Question: '''
@model Contoso.MvcApplication.ViewModels.QuizCompletedViewModel
<h2>Quiz 1</h2>
<form method="post">
@for (int i = 0; i < Model.Questions.Count; i++) {
@Html.EditorFor(model => model.Questions[i], "Questions/_MultipleChoiceAnswerView")
}
<div>
<p style="float: left;">Question @ViewData["CurrentNumber"] of @ViewData["TotalQuestions"]</p>
<input type="submit" value="Continue" style="float: right;" />
</div>
</form>
'''
As you can see, I'm showing all the questions through the loop. But I really want to show question by question in the page. This is the a related post to implement it.
<URL>
If I don't include that JQuery feature, it looks like this

And the problem is, with the last JQUERY feature, I'm going to show only one question at a time, so I need to validate only that question, and that's the part I really have no idea.
I mean, suppose that I've already that JQUERY function, so when the user press CONTINUE, it has to validate if the current question is valid, but only this, not all.
What can I do?
UPDATE: The code where I create the radio buttons:
'''
@using Contoso.MvcApplication.Extensions
@model Contoso.MvcApplication.ViewModels.MultipleChoiceQuestionViewModel
<div class="question-container">
<h5>@Model.Question.QuestionText</h5>
</div>
<div class="answer-container">
@Html.RadioButtonForSelectList(m => Model.Question.SelectedAnswer, Model.AnswerRadioList)
@Html.ValidationMessageFor(m => m.Question.SelectedAnswer)
</div>
'''
And I'm using HtmlExtensions:
'''
public static class HtmlExtensions
{
public static MvcHtmlString RadioButtonForSelectList<TModel, TProperty>(
this HtmlHelper<TModel> htmlHelper,
Expression<Func<TModel, TProperty>> expression,
IEnumerable<SelectListItem> listOfValues,
IDictionary<string, object> htmlAttributes)
{
var metaData = ModelMetadata.FromLambdaExpression(expression, htmlHelper.ViewData);
var sb = new StringBuilder();
if (htmlAttributes == null)
{
htmlAttributes = new RouteValueDictionary();
}
if (!htmlAttributes.ContainsKey("id"))
{
htmlAttributes["id"] = null;
}
foreach (SelectListItem item in listOfValues)
{
var id = string.Format(
"{0}_{1}",
htmlHelper.ClientIdFor(expression),
item.Value
);
htmlAttributes["id"] = id;
var radio = htmlHelper.RadioButtonFor(expression, item.Value, htmlAttributes).ToHtmlString();
var labelId = htmlHelper.ClientIdFor(expression);
sb.AppendFormat(
"<div class='rad'>{0}<label for="{1}">{2}</label></div>",
radio,
id,
HttpUtility.HtmlEncode(item.Text)
);
}
return MvcHtmlString.Create(sb.ToString());
}
}
'''
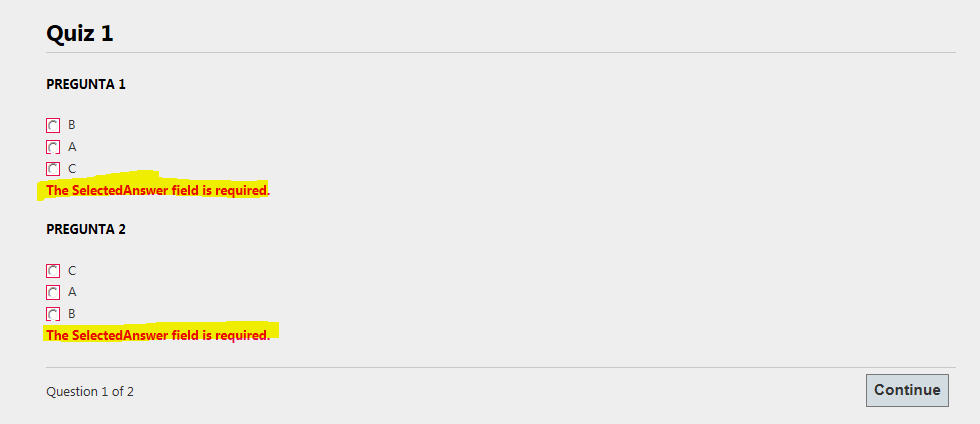
Answer: Look at using something like the following. It uses the visible div as the current step and looks for invalid elements contained within.
This is a rough set of code and has not been but hopefully it might give you an idea on how to proce
'''
// attach continue button handler
$("#continue).click(function ()
{
var $step = $(":visible"); // get current step
var validator = $("form").validate(); // obtain validator
var anyError = false;
//find any elements within the current step that are invalid.
$step.find("input").each(function ()
{
if (!validator.element(this)) { // validate every input element inside this step
anyError = true;
}
});
if (anyError)
return false; // exit if any error found
//in this case use class confirm (or use hidden field value for step number)
if ($step.next().hasClass("confirm")) { // is it confirmation?
// show confirmation asynchronously
$.post("/wizard/confirm", $("form").serialize(), function (r)
{
// inject response in confirmation step
$(".confirm").html(r);
});
}
//workout if this is the last step.
//if not go to next question
// if it is submit the form
if ($step.next().hasClass("complete")) { // is there any next step?
$step.hide().next().show(); // show it and hide current step
$("#back-step").show(); // recall to show backStep button
}
else { // this is last step, submit form
$("form").submit();
}
});
'''